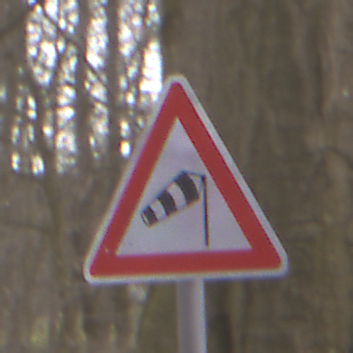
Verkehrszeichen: SeitenwindVonRechts
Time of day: MorningAfternoon
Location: Outdoor (Nature)
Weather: Overcast
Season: Autumn
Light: Natural